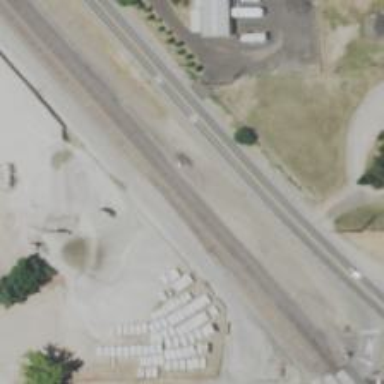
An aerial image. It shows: Railway siding for service.